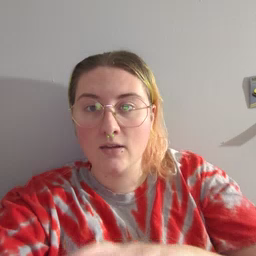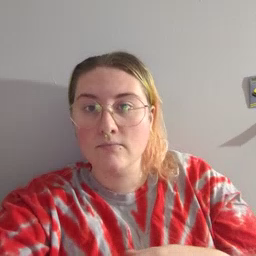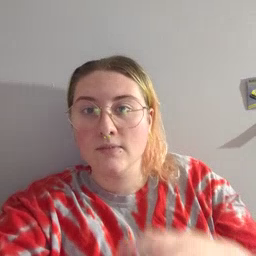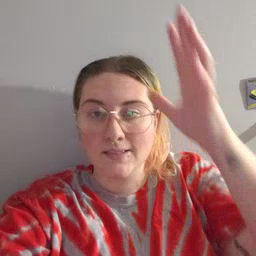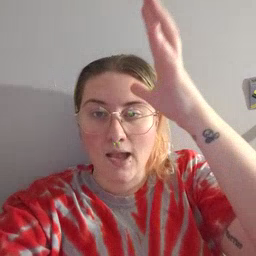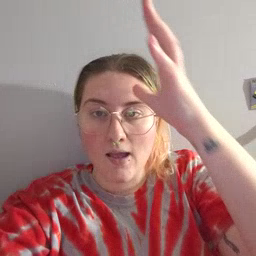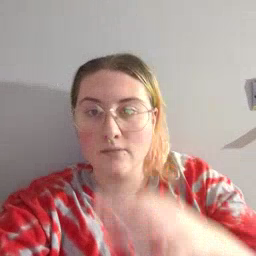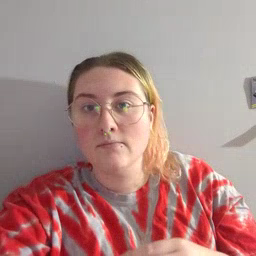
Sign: dad